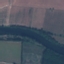
Land use / land cover: River